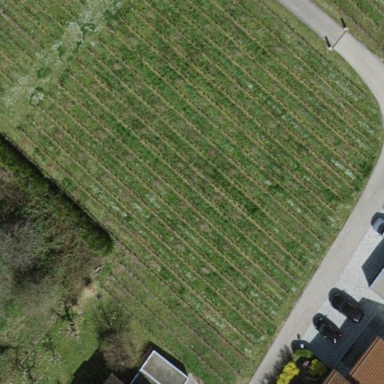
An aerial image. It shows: Vineyard with grape crops.